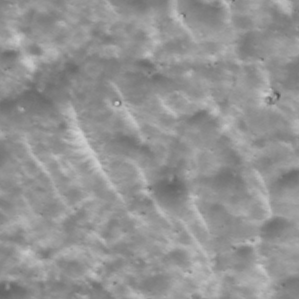
Label: non_frost